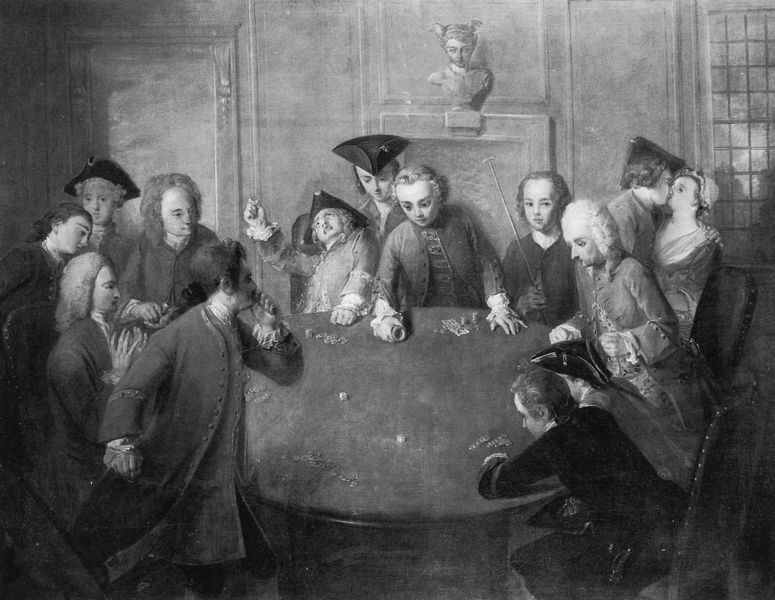
Titel: Der Spieltisch
Künstler: Philip Mercier
Institution: unbekannt
Schlagwörter: gemälde, mann, weiß, frauen, sitzen, fenster, frau, grau, hut, hüte, männer, schwarz, skizze, stuhl, stühle, tisch, tür, zeichnung, zimmer, gesellschaft, gelage, trinken, wand, stehen, öl, paar, rokkoko, rokoko, kamin, rund, perücke, kuss, küssen, amerika, salon, glücksspiel, karten, kartenspiel, vergnügen, büste, spiel, tusche, kohle, geld, druck, schwarzweiß, billard, dreispitz, würfel, liebespaar, flämisch, wurf, klassik, spieltisch, poker, mozart, einsatz, wetten, trinkgelage, justaucorps, würfelspiel, runder tisch, 18. jahrhundert, würfelbecher